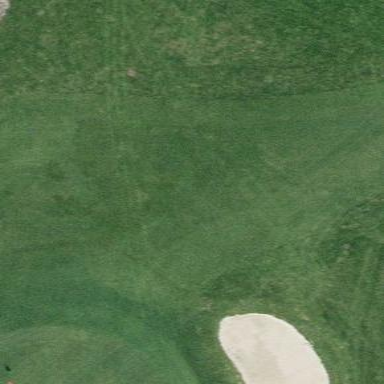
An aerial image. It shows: Grassy fairway on golf course.